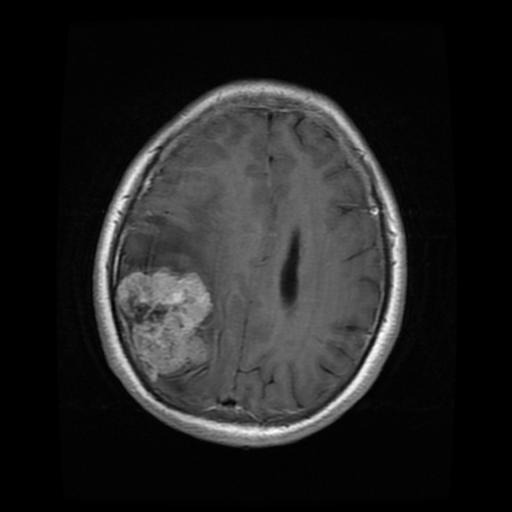
Label: meningioma